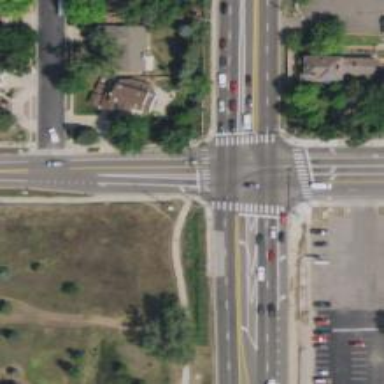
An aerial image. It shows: Marked crossing with zebra markings.